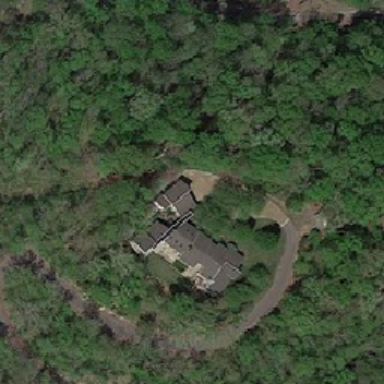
There are many trees some buildings and paths .